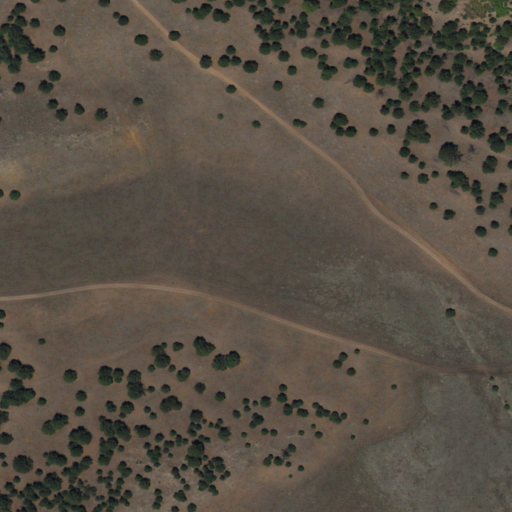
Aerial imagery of plain(s) in New Mexico named Rice Park containing shrub and evergreen forest